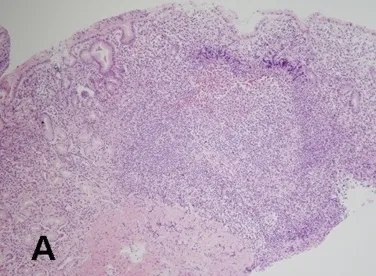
Histologic findings of biopsied specimens from the anterior aspect of the antrum in the first patient. (A) On microscopic findings at a low magnification, the nodular mucosa is expanded by a marked lymphoplasma cell infiltration with the presence of a prominent germinal center (H&E stain, x100).
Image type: pathology (h&e)